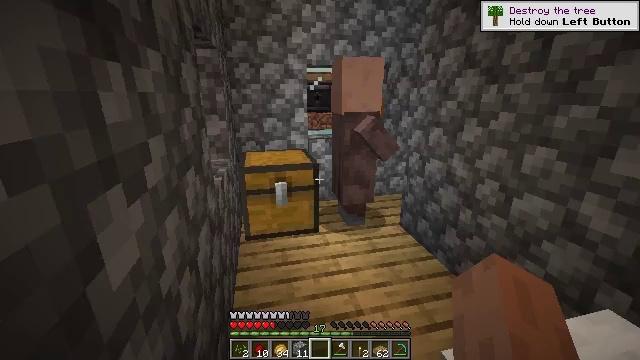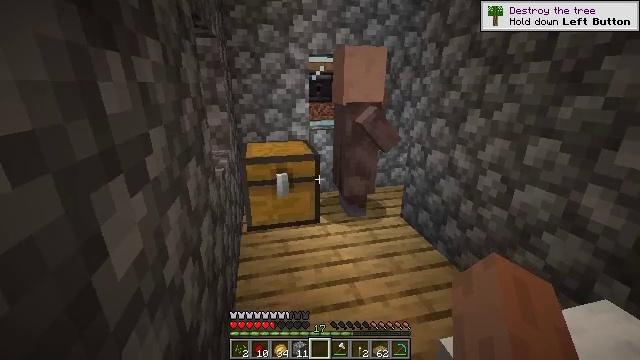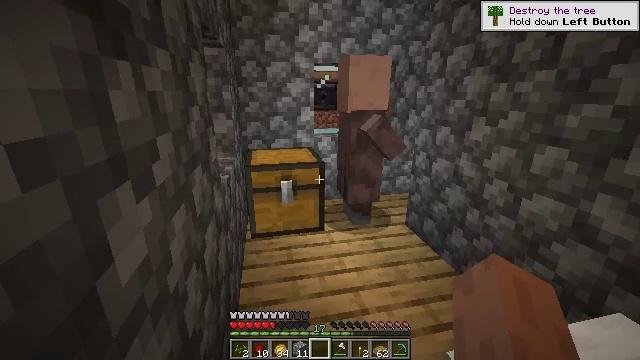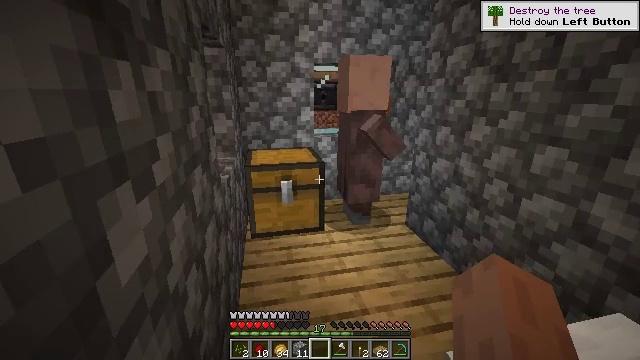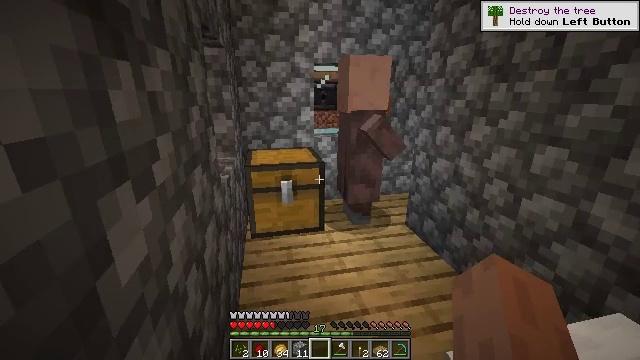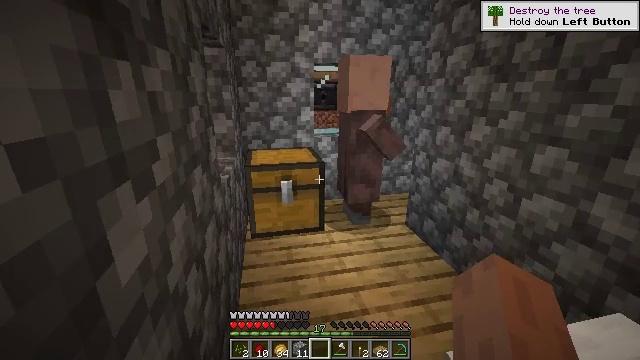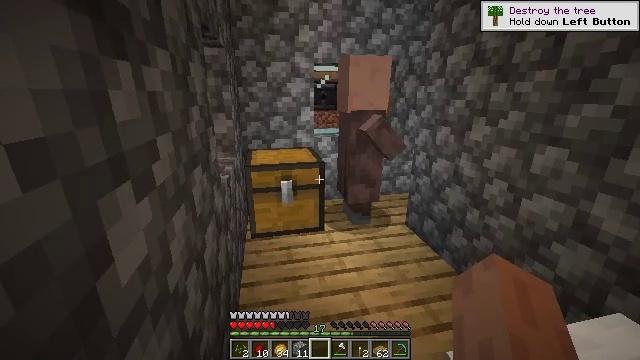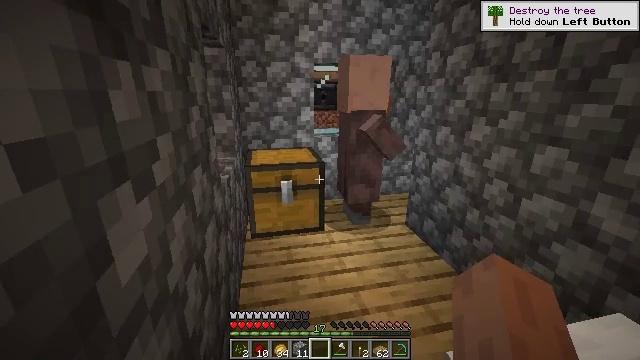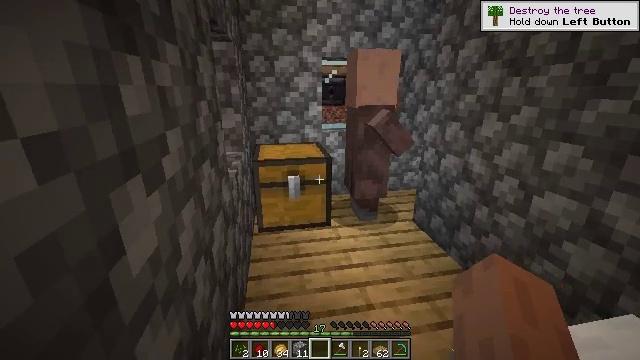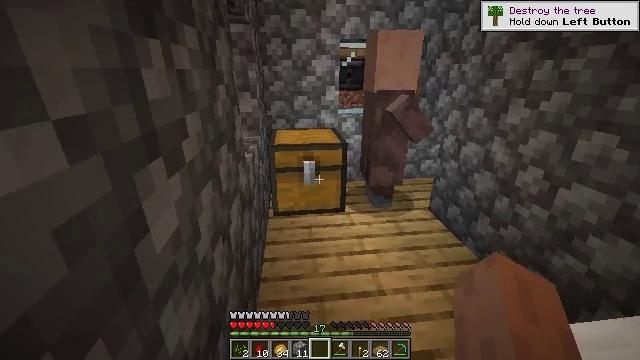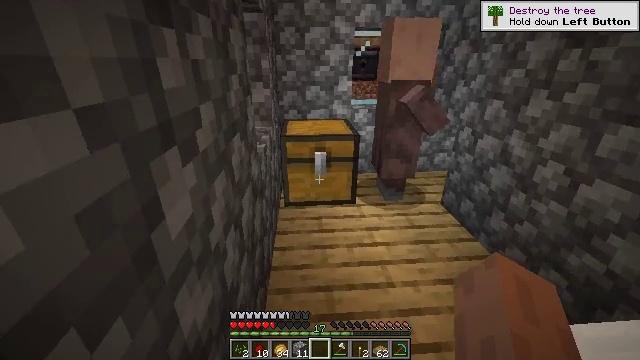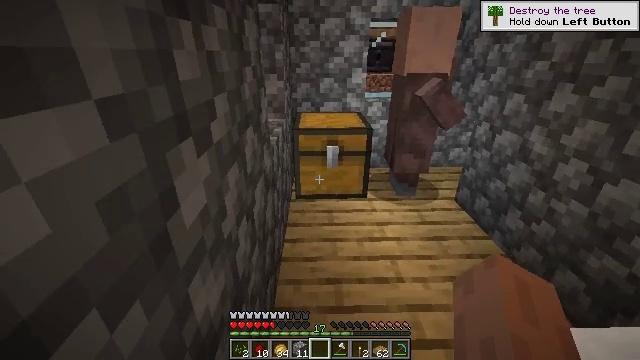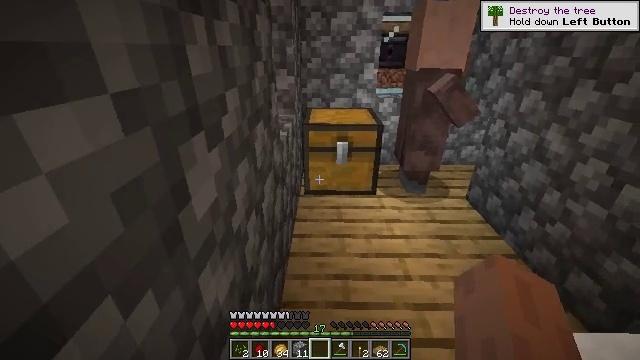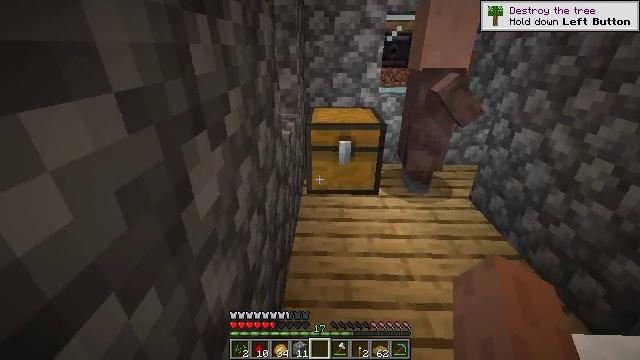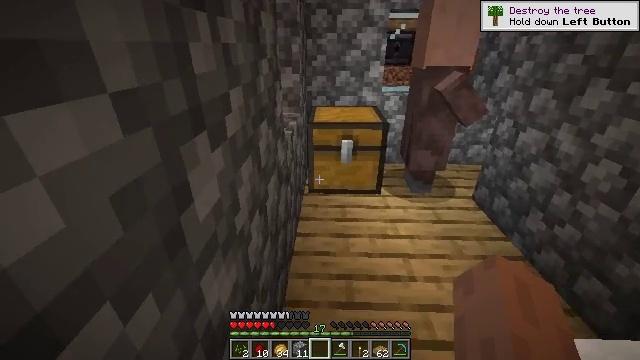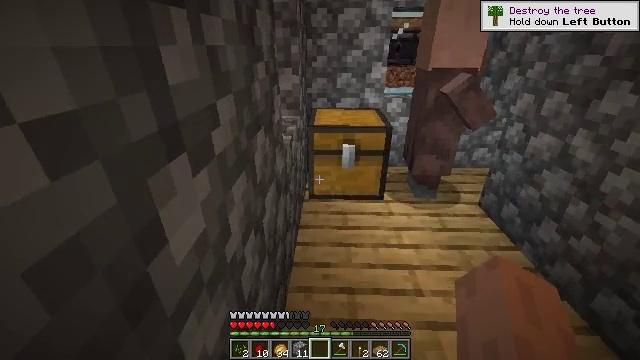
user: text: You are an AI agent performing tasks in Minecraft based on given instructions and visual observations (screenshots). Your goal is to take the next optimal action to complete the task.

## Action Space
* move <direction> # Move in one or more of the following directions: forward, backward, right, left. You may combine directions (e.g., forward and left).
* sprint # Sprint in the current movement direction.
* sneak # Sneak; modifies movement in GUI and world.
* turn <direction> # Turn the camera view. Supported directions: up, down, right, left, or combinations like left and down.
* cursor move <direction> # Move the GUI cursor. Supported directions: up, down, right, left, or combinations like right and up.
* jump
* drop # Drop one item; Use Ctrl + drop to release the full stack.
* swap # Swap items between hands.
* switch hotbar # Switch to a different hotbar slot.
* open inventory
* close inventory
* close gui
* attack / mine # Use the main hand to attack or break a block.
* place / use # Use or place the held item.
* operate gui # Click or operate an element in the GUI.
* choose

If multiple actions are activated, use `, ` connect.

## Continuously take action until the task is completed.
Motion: motion action
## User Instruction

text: Recycle the blast furnace by breaking it.
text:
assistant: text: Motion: no_op
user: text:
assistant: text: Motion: turn left and up
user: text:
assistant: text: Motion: no_op
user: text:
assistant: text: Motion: no_op
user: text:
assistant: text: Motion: no_op
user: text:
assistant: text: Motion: no_op
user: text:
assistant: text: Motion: no_op
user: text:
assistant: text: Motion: turn left and down
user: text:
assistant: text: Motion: turn left and down
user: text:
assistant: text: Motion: turn left and down
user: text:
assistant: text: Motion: turn left and down
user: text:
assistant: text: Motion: turn left
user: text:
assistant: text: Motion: no_op
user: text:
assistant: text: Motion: move forward
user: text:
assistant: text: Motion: move forward
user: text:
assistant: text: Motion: move forward
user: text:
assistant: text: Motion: move forward
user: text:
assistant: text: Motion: move forward
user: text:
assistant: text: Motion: move forward
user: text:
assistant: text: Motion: move forward, sprint
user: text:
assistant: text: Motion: move forward, sprint
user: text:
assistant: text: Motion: move forward, sprint
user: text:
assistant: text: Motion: move forward, turn right
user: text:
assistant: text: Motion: move forward
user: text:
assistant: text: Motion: move forward
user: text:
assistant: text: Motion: move forward
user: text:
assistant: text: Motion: move forward
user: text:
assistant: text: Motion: move forward
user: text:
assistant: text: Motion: move forward, turn right
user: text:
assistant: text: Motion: move forward and move left, turn right